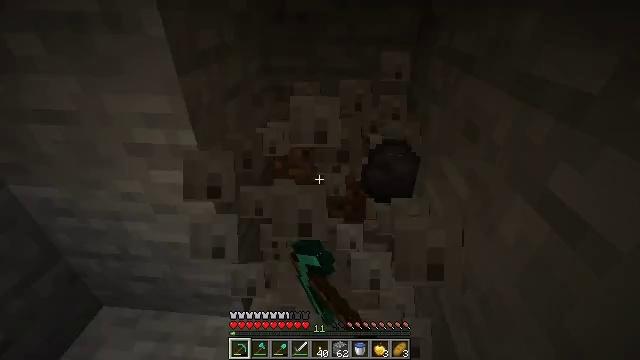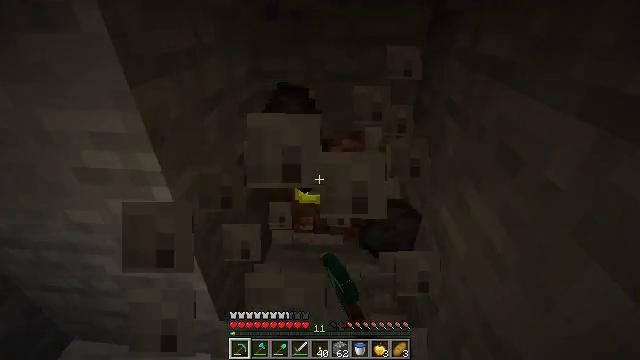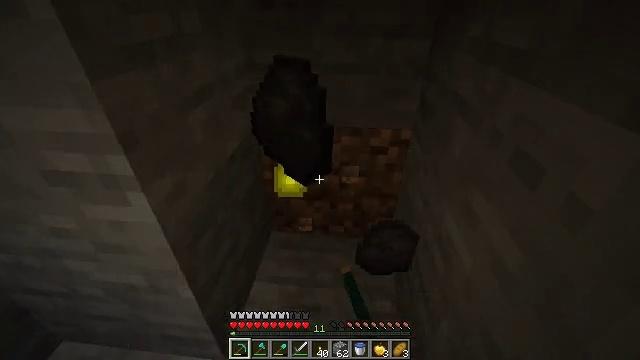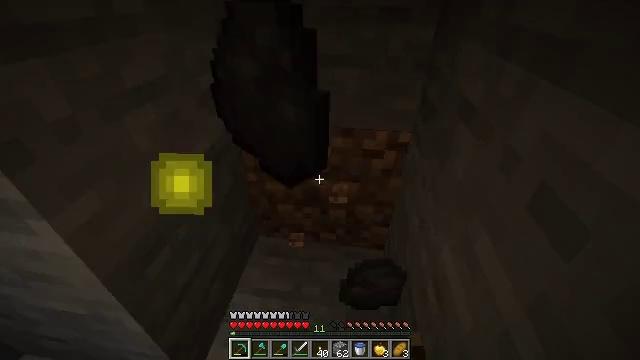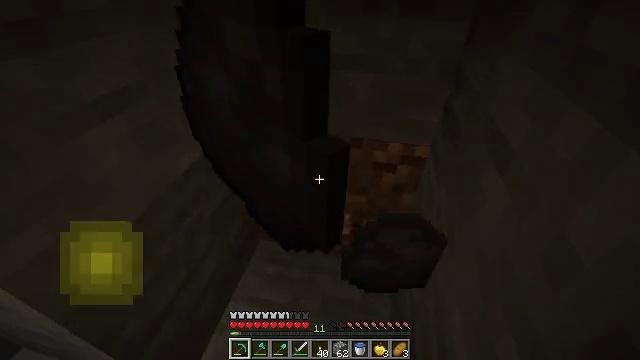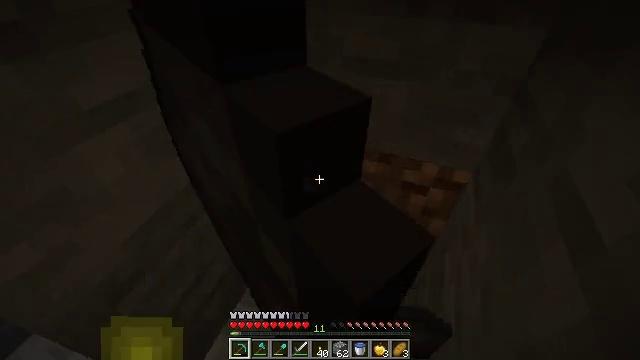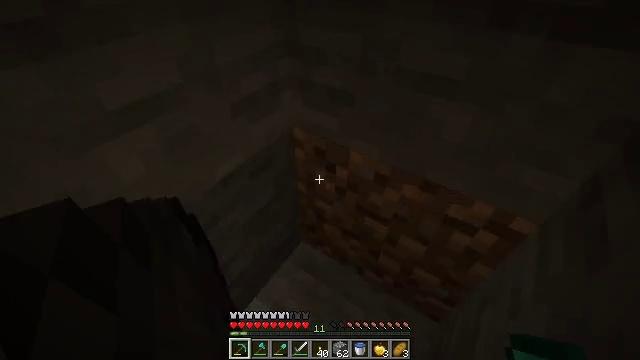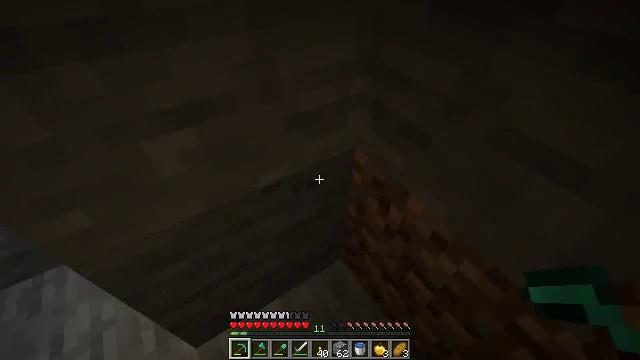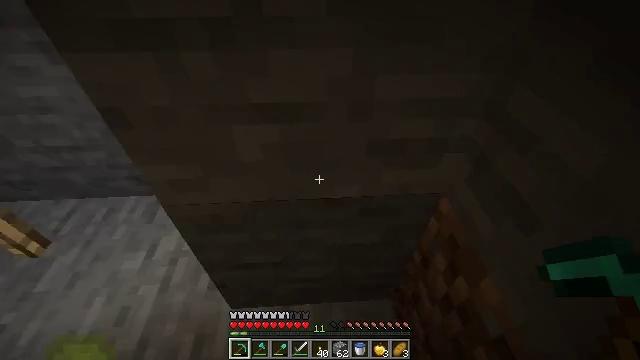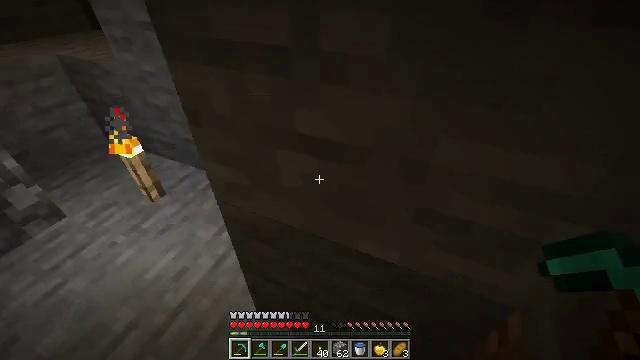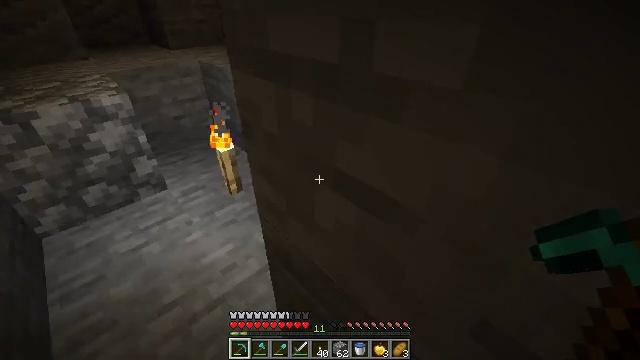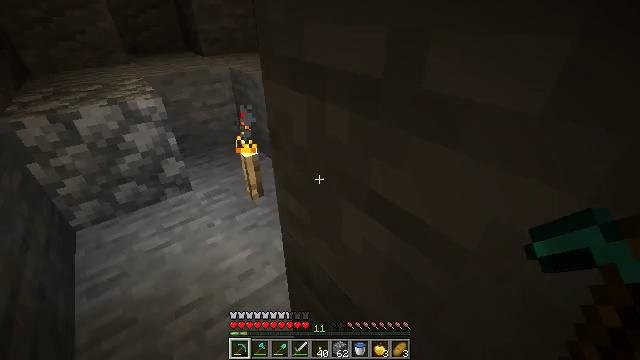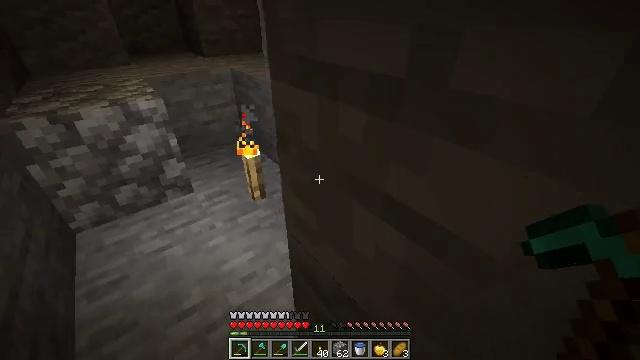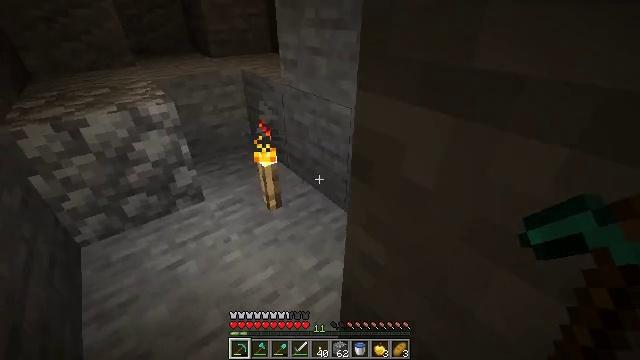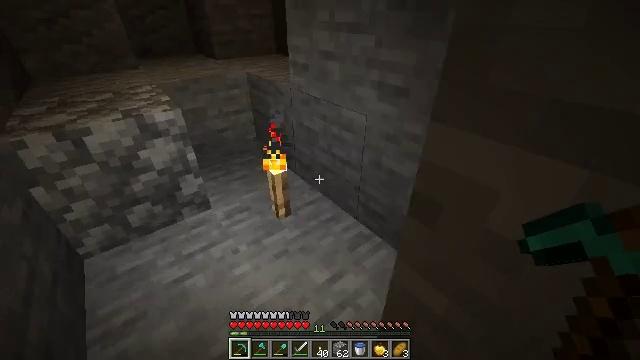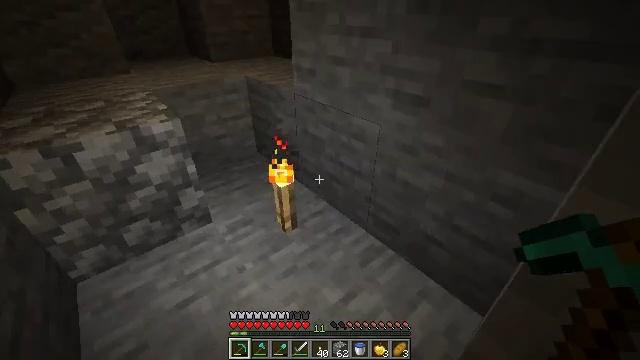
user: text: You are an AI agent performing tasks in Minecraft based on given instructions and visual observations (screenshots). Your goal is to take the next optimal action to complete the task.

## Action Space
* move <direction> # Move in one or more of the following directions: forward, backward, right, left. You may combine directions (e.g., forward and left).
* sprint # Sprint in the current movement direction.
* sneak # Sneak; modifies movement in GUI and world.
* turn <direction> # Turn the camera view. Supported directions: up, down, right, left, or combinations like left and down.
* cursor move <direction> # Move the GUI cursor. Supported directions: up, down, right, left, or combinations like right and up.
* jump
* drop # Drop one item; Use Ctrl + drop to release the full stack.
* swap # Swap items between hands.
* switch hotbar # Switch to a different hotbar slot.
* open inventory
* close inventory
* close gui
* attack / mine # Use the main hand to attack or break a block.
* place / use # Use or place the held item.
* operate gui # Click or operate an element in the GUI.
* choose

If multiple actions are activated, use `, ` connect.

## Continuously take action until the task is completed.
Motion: motion action
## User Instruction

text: Use an iron pickaxe or better to mine diamond ore.
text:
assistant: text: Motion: move forward
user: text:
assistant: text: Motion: move forward and move right, turn down
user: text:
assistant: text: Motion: move forward and move right, turn left and down
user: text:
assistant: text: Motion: move forward and move right, turn left and down
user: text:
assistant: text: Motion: move forward and move right, turn left and down
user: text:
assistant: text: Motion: move forward and move right, turn left and down
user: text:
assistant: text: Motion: move forward and move right, turn left and down
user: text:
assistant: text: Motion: move forward and move right, turn left and up
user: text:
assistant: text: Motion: move forward and move right, turn left and up
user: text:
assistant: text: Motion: move forward and move right, turn left and up
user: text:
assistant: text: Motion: move forward and move right, turn left and up
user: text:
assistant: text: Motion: move forward and move left
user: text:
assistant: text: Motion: move forward and move left
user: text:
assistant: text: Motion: move forward and move left
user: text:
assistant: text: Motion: move forward and move left, turn right
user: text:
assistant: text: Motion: move forward and move left, turn right
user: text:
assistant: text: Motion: move forward and move left, turn left and up
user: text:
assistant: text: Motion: move forward, turn left and up
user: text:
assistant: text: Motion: move forward, turn left and up
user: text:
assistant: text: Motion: move forward and move right, turn left and up
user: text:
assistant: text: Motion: move forward and move right, turn left and up
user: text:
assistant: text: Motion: move forward and move right, turn up
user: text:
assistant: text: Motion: move forward and move right, turn up
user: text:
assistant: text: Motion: move forward and move right
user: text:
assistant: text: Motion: move forward and move right, turn left and up
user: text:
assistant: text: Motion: move forward, turn left and up
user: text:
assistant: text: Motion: move forward, turn left and up
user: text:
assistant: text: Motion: move forward, turn left and up
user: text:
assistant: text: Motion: move forward, turn left, jump
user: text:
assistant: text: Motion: move forward, turn left, jump